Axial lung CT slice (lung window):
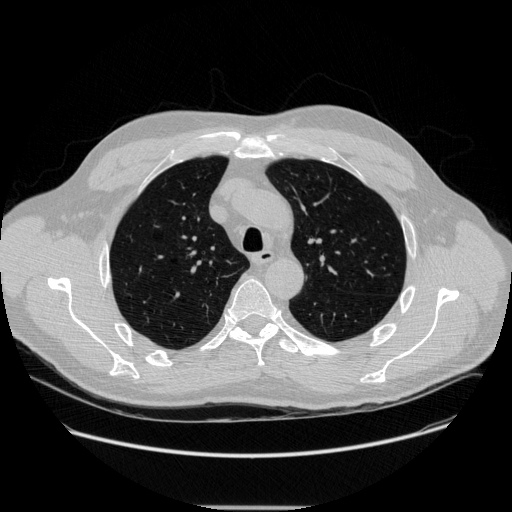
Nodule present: no